Question: I'm just simply addiing object to an array and all of them change to the last added value. This seems extremely strange.
'''
var _object = {x:0,y:0,z:0};
var _objects = [];
$("div").on("mousedown", function(e) {
var offset = $(this).offset();
_object.x = e.pageX-offset.left;
_object.y = e.pageY-offset.top;
}).on("mouseup", function(e) {
var offset = $(this).offset();
_object.z = 25;
_objects.push(_object);
});
'''

Is this happening because it's only adding a link of the object?
<URL>
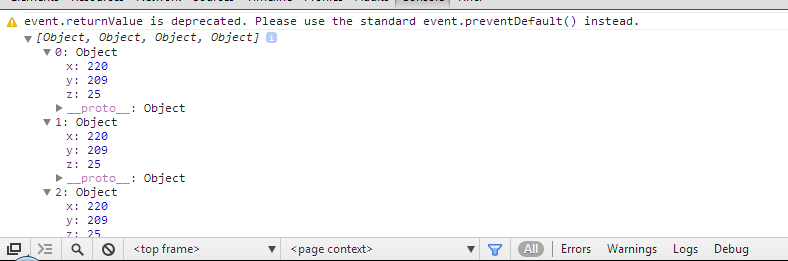
Answer: Thank you for all the help this was the perfect solution.
'''
var _object = {x:0,y:0};
var _objects = [];
$("div").on("mousedown", function(e) {
var offset = $(this).offset();
_object.x = e.pageX-offset.left;
_object.y = e.pageY-offset.top;
}).on("mouseup", function(e) {
var offset = $(this).offset();
_object.z = 25;
_objects.push({
x:_object.x,
y:_object.y,
y:25
});
});
'''